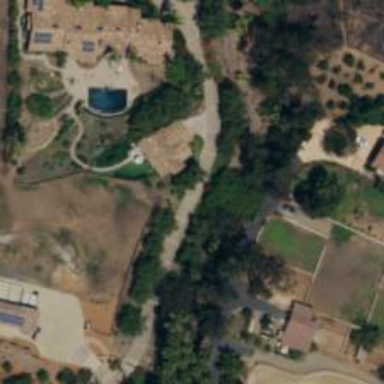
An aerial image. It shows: Driveway leading to service road.